八年级 · 解析几何
如图, $\square A B C D$ 中, 对角线 $A C$ 和 $B D$ 相交于点 $O$, 若 $A C=8, A B=6, B D=m$, 那么 $m$ 的取范围是 $(\quad)$

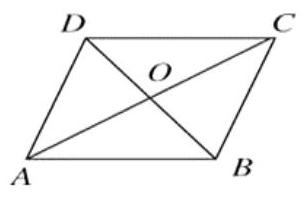
A. $2<m<10$
B. $2<m<14$
C. $6<m<8$
D. $4<m<20$
答案: D
解析: 解: $\because A O=\frac{1}{2} A C=4$,

$\therefore$ 在 $\triangle A O B$ 中, $A B-A O=6-4=2<B O<A B+A O=4+6=10$,

即 $2<B O<10$,

$\therefore 4<B D=2 B O<20$.